Field crop: maize
Growth stage: 2
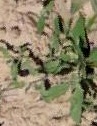
Species: atriplex